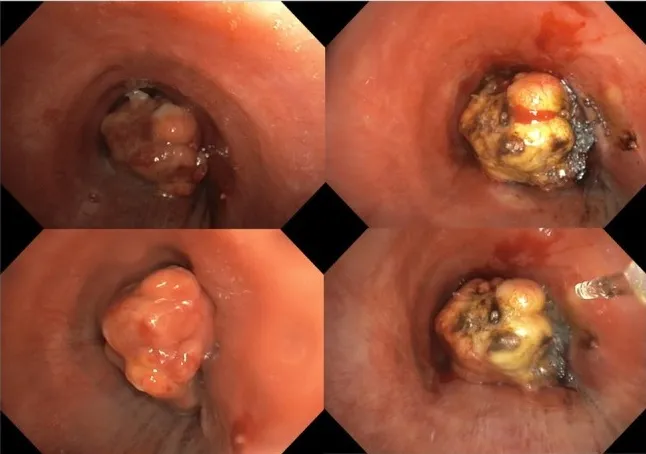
Bronchoscopy revealed that the tumor completely obstructed the tracheal lumen.
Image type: endoscopy (airway_endoscopy)